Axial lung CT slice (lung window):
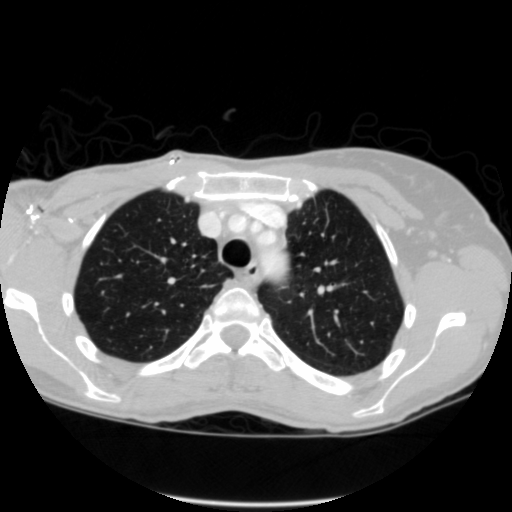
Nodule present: no